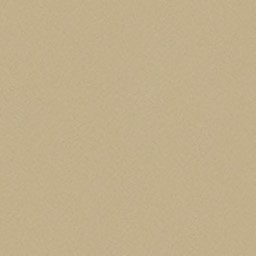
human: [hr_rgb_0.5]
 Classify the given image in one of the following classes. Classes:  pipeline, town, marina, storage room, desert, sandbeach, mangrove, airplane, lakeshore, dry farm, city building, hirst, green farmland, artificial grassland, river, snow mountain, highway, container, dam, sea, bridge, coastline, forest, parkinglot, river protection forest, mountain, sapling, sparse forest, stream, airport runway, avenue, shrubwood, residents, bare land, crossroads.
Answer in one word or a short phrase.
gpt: desert